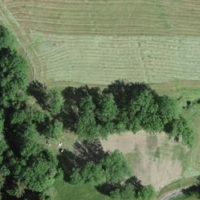
EUNIS habitat code: 41
Species observed at this site:
Cylindromyia bicolor